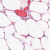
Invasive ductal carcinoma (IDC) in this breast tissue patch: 0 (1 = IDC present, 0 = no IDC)